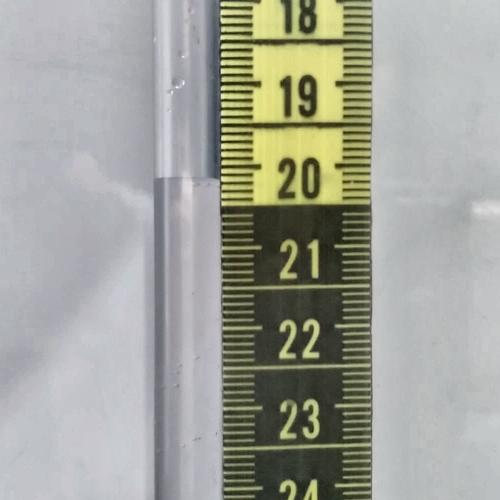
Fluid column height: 20.2 cm